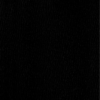
Label: dusty